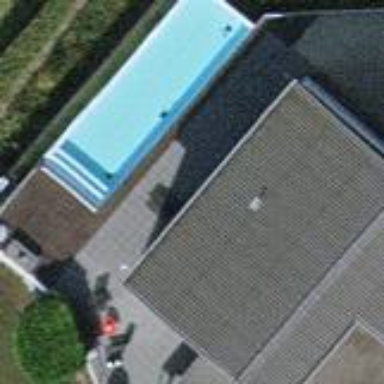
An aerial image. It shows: Swimming pool located in leisure land.